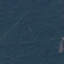
Land use / land cover class: Forest